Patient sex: M
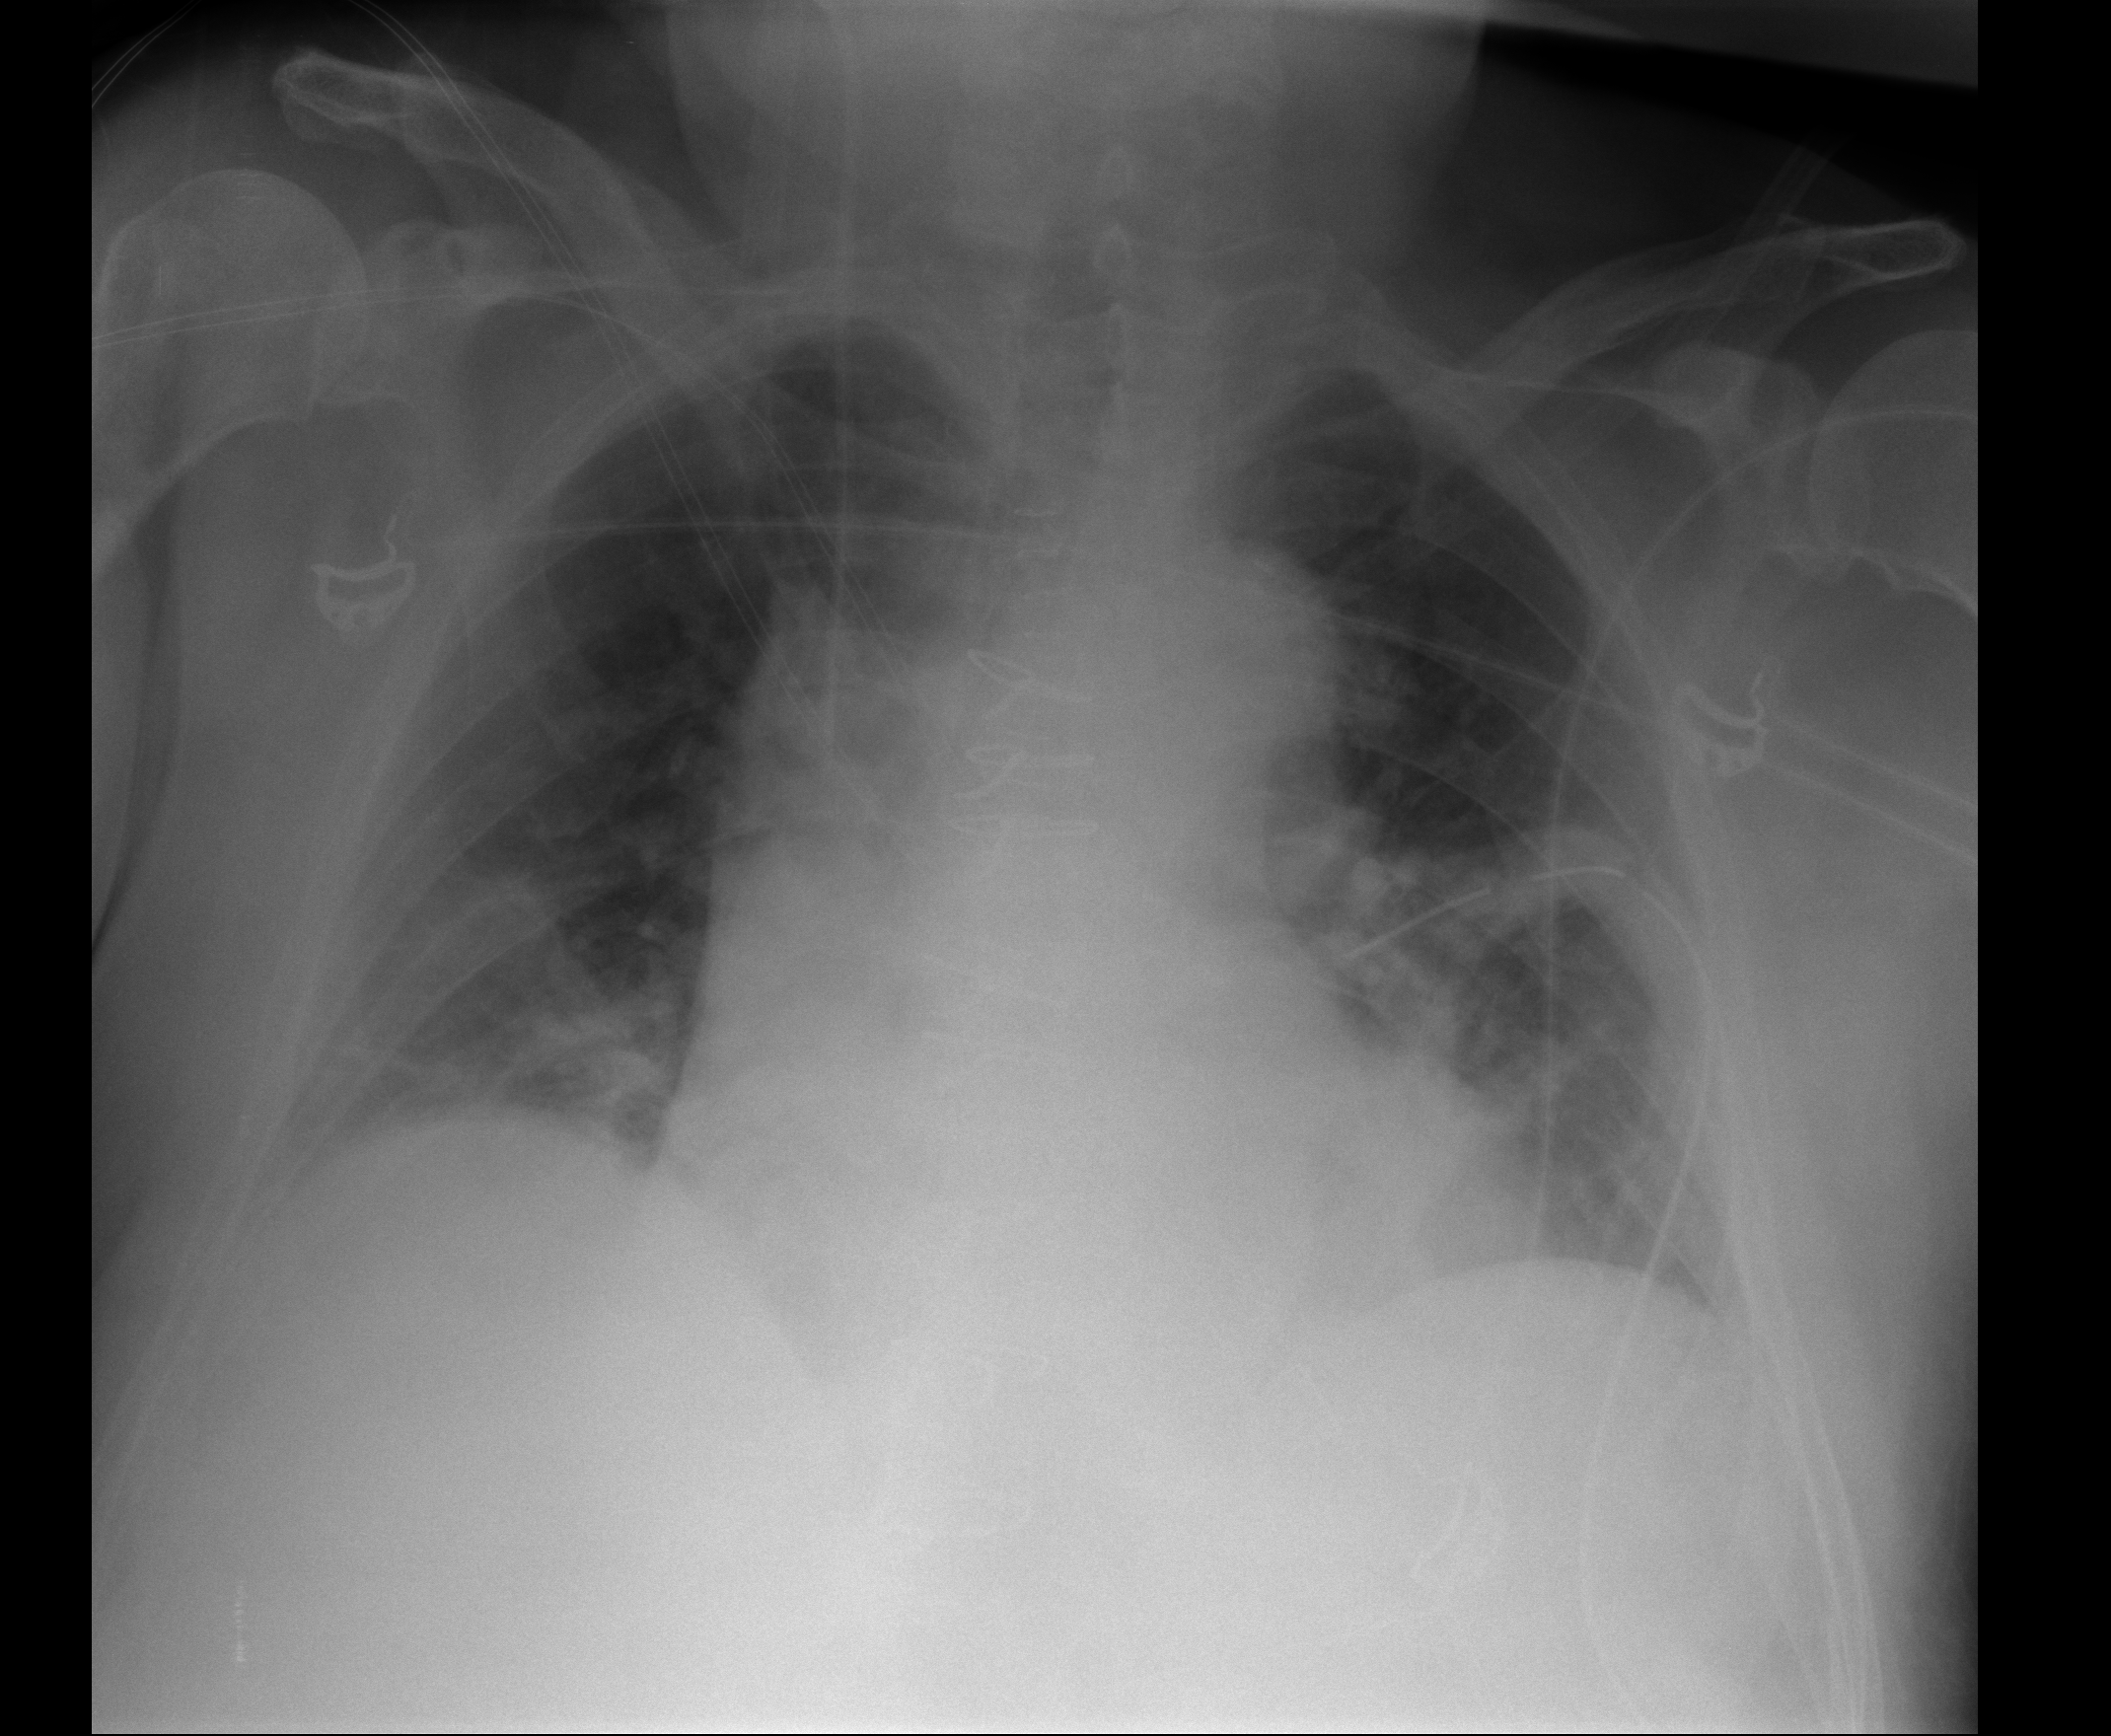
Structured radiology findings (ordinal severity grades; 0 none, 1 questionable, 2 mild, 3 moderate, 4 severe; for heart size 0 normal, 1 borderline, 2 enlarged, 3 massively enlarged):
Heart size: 2
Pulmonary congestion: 2
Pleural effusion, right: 2
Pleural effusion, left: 2
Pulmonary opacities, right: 2
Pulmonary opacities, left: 2
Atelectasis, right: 2
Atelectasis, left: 2